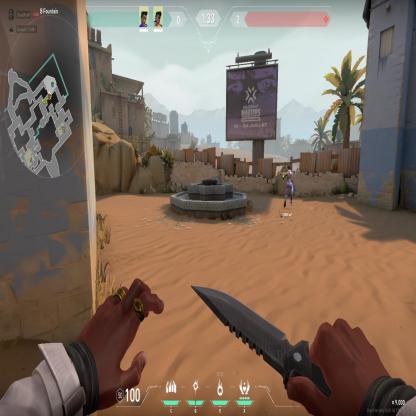
Label: teammate